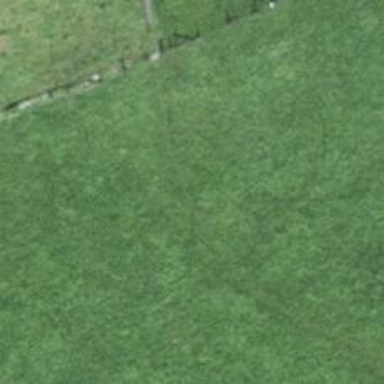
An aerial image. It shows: Grassy path.